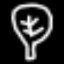
Label: leaf